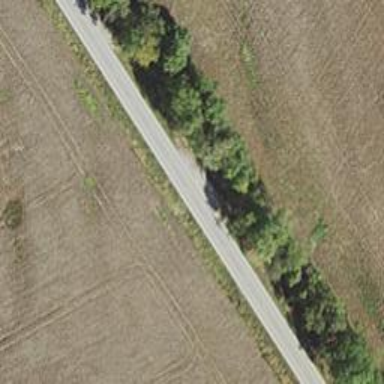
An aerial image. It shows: Primary highway.